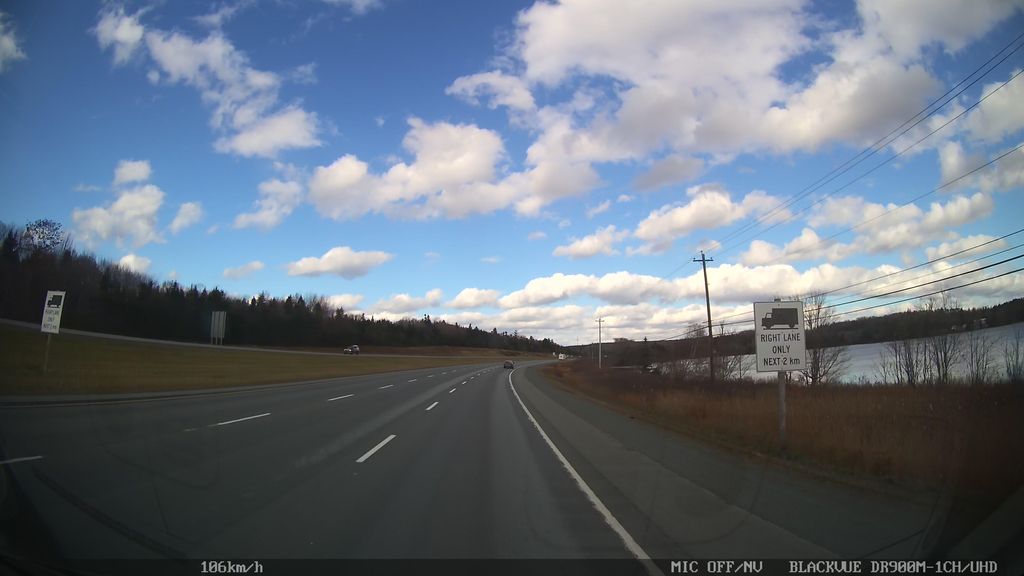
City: halifax